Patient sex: M
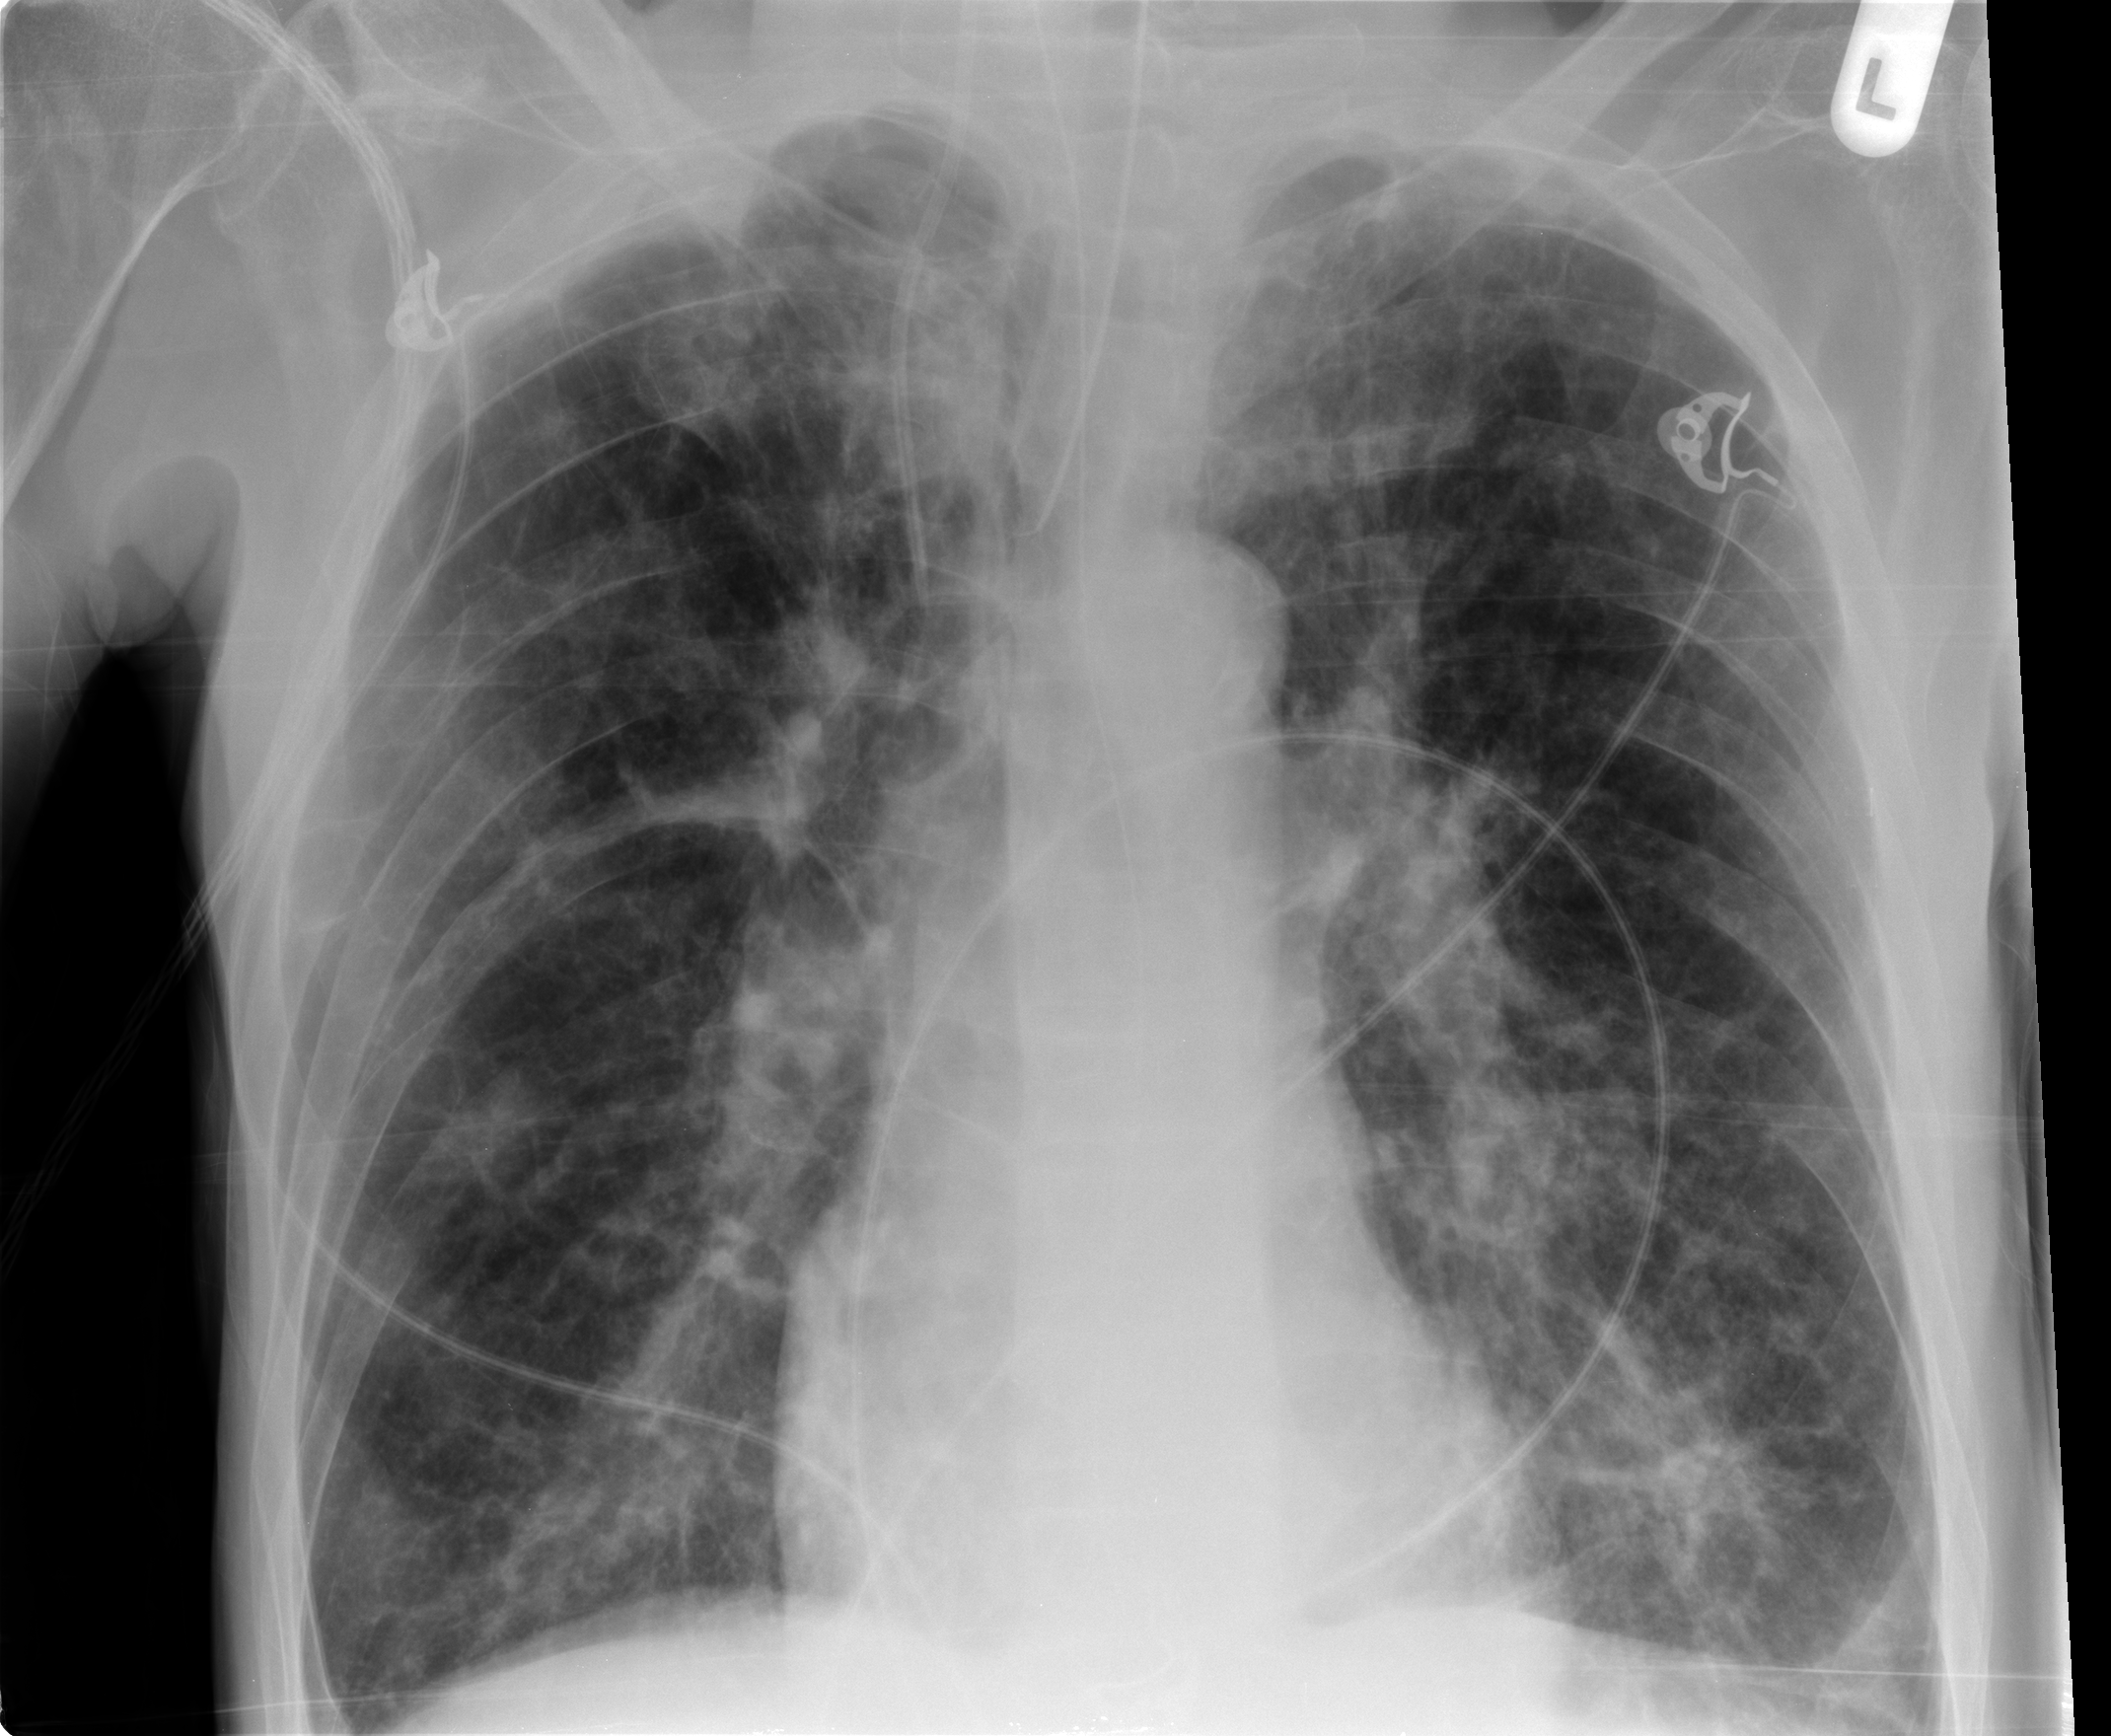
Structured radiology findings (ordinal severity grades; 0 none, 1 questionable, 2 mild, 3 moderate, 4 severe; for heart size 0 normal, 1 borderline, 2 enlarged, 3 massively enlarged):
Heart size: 0
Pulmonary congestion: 0
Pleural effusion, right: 0
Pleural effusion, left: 0
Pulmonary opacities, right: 2
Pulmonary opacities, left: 2
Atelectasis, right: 0
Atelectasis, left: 0